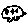
Label: car